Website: lowes
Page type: account-selection
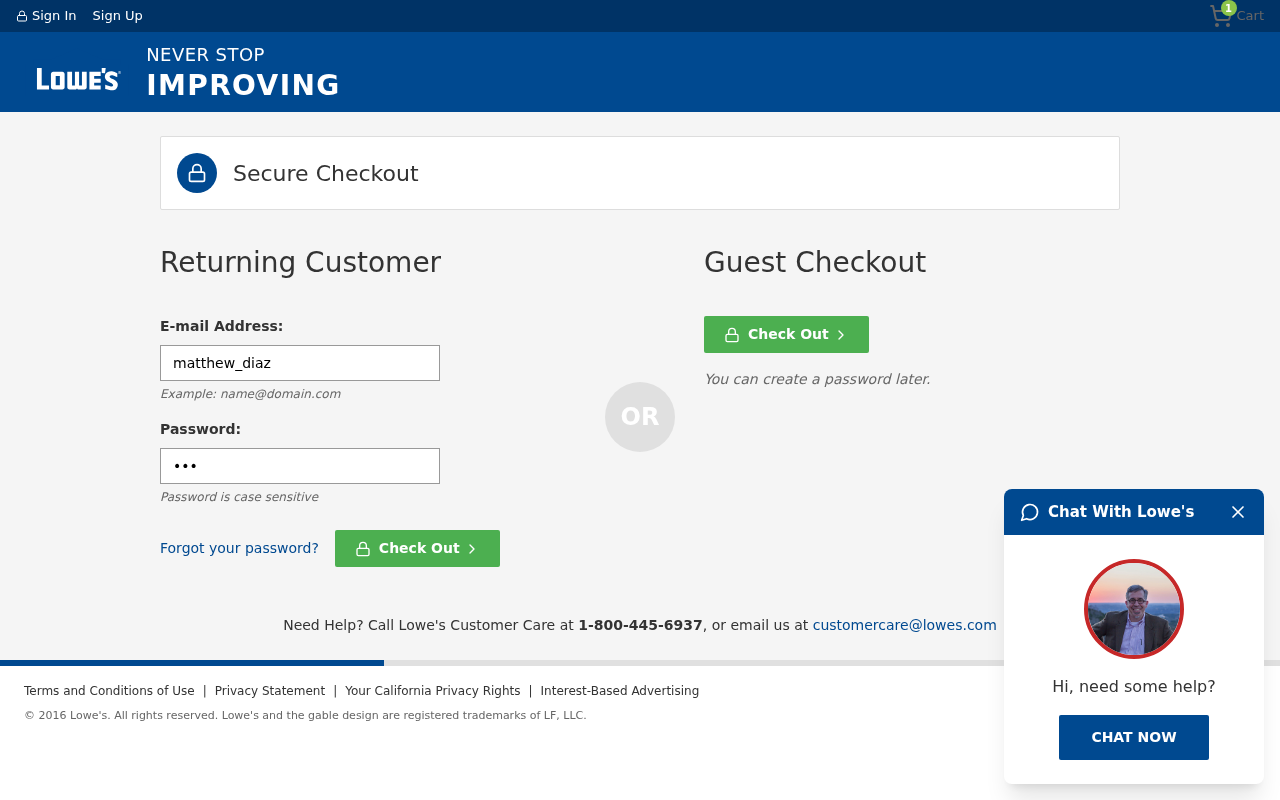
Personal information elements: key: PII_LOGIN_USERNAME
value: matthew_diaz
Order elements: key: ORDER_NUM_ITEMS
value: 1